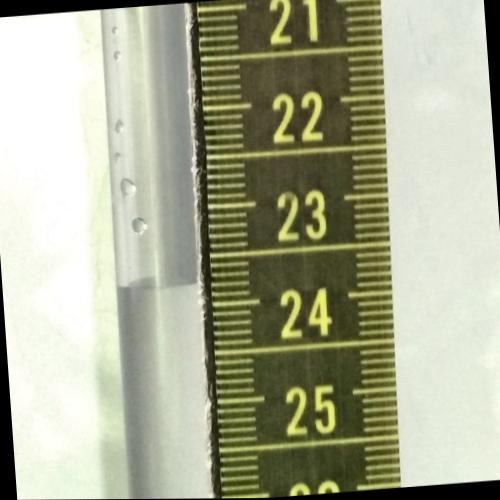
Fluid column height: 23.8 cm